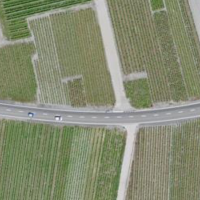
EUNIS habitat code: 40
Species observed at this site:
Pernis apivorus
Falco tinnunculus
Monticola solitarius
Linaria cannabina
Milvus migrans
Phoenicurus ochruros
Garrulus glandarius
Falco peregrinus
Aquila chrysaetos
Ptyonoprogne rupestris
Sylvia atricapilla
Carduelis carduelis
Turdus merula